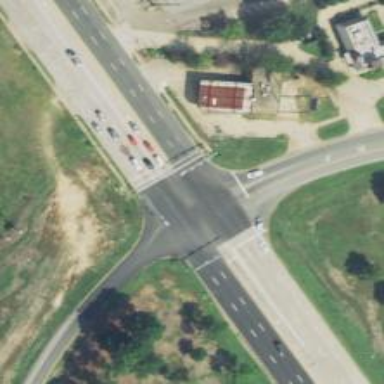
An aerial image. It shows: Marked road crossing.